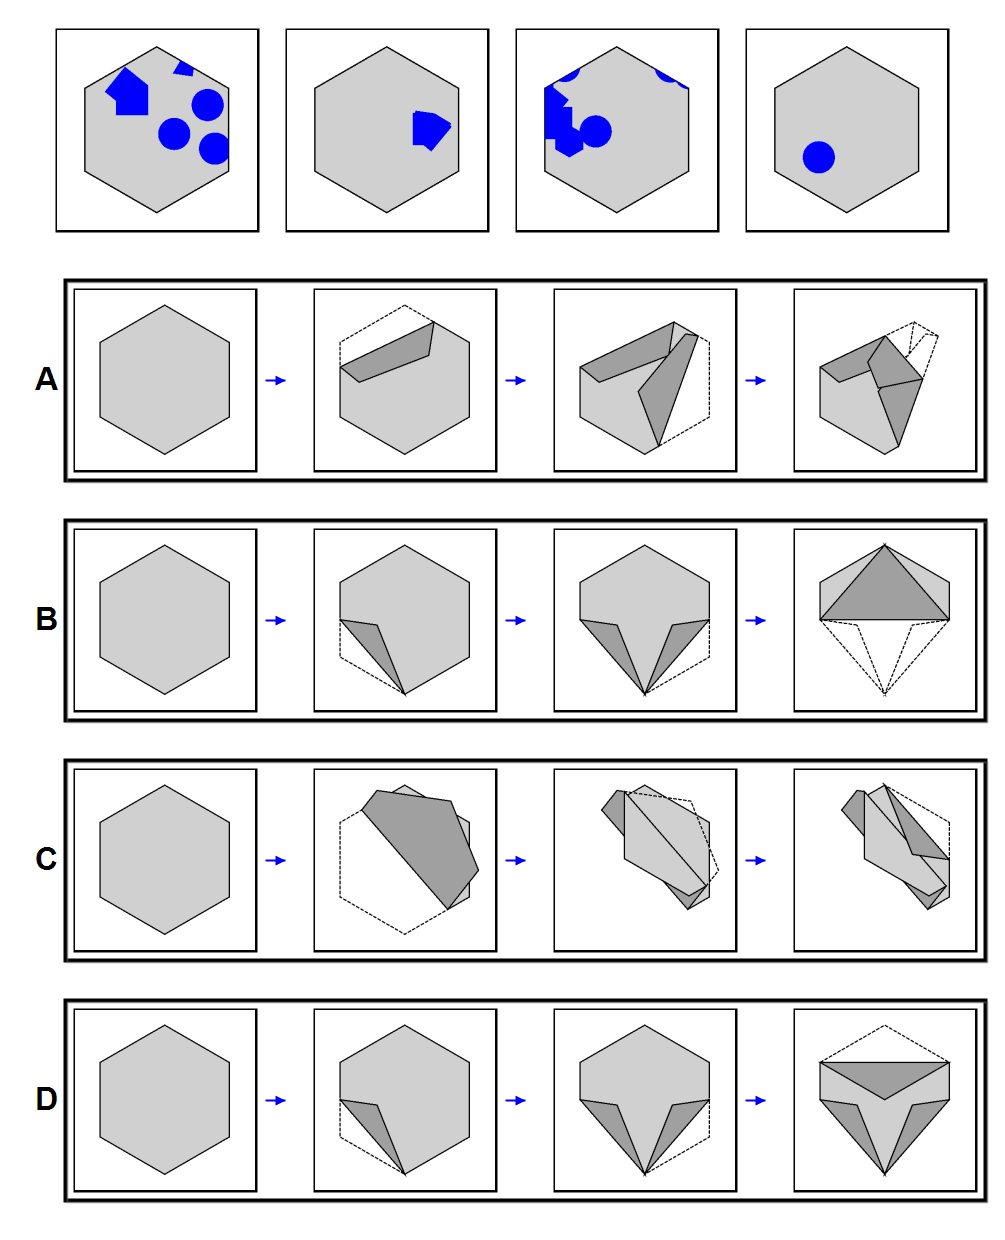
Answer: A